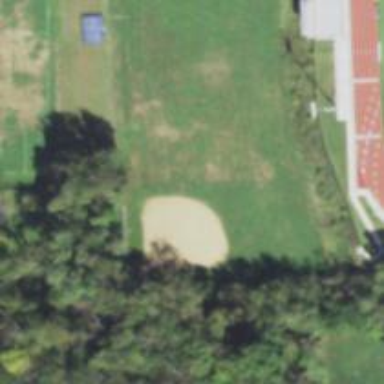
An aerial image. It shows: Baseball pitch for leisure land.